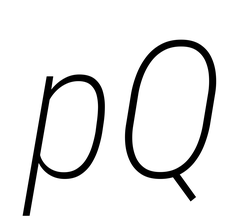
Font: Roboto-Italic_Condensed_ExtraLight_Italic